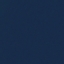
Label: SeaLake